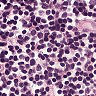
Metastatic tissue present: no